Breast ultrasound image
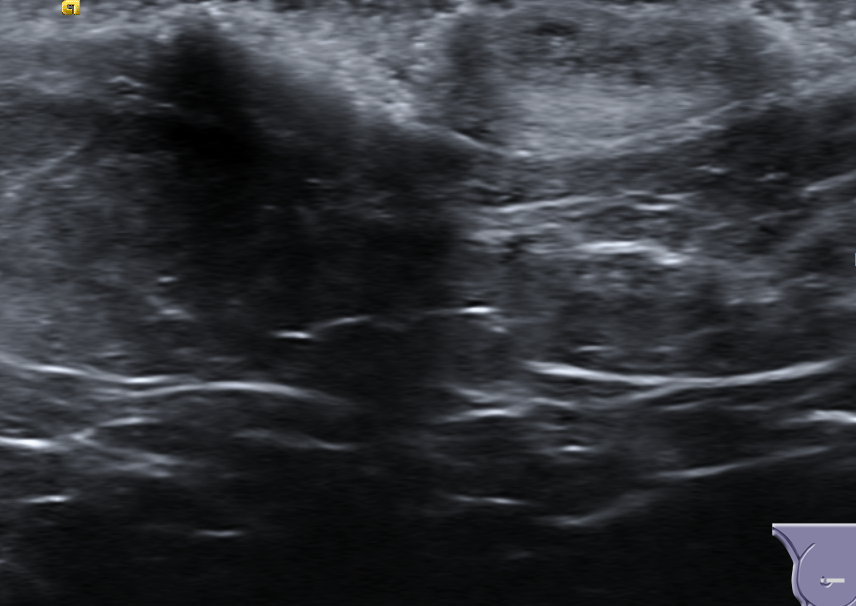
Diagnosis: normal